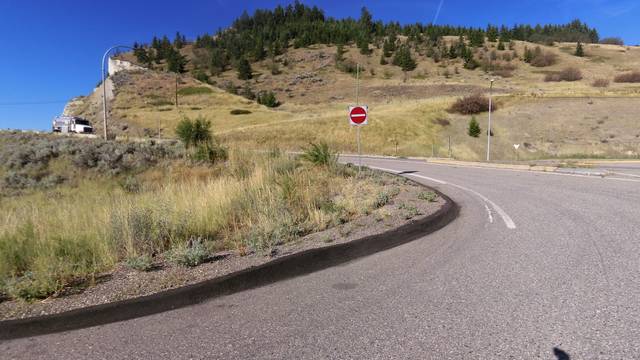
Region: Canada
Coordinates: 50.223, -119.289